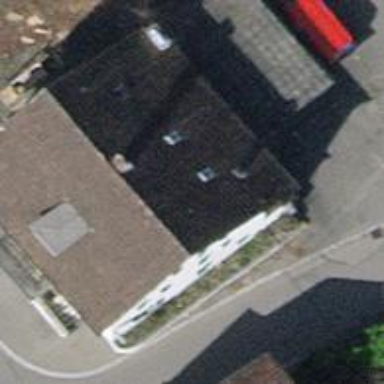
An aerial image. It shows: Restaurant.